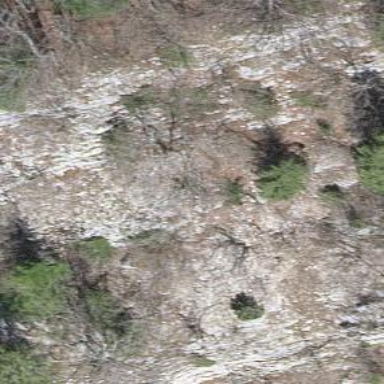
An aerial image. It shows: Natural cliff.